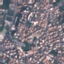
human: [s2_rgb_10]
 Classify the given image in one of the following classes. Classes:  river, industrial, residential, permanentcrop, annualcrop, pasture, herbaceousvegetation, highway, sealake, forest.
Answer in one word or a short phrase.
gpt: Residential